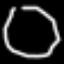
Label: octagon